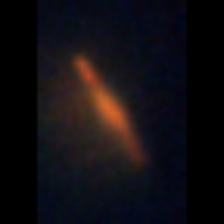
Taxon: Pennate
Group: Diatoms